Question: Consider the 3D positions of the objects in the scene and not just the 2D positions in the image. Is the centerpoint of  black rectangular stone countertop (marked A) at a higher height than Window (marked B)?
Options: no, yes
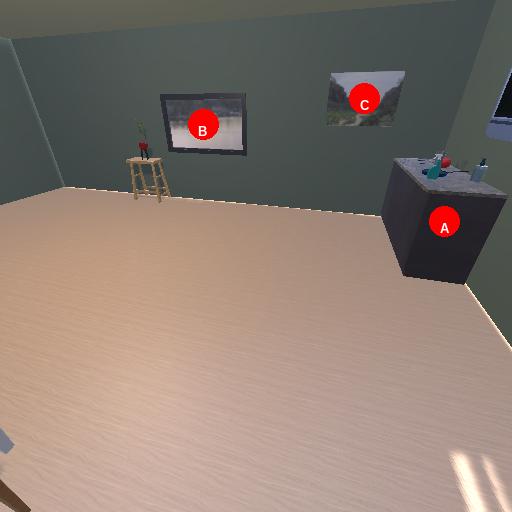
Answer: no